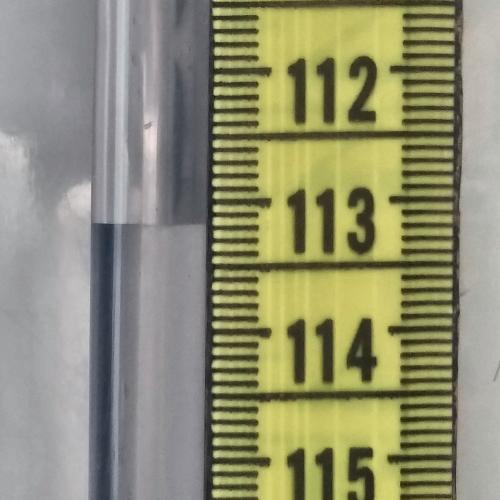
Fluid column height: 113.2 cm